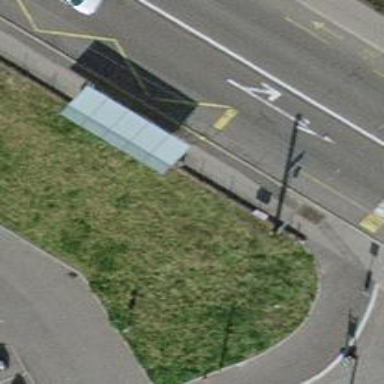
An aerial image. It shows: Platform with shelter for public transport.